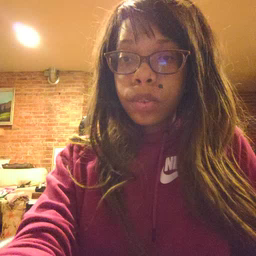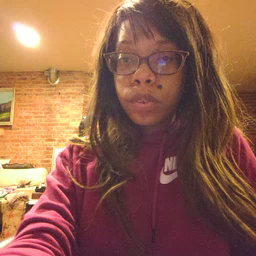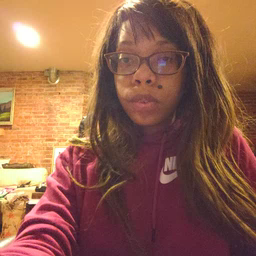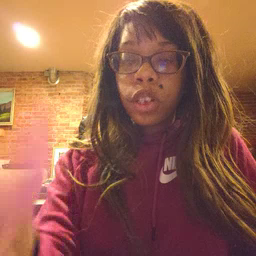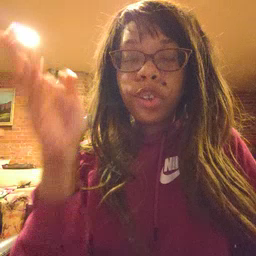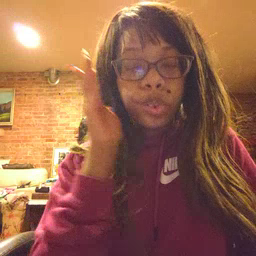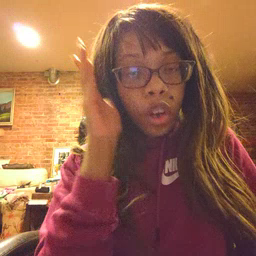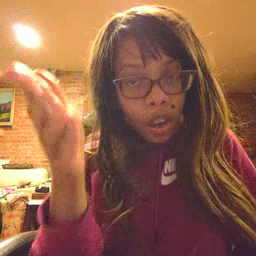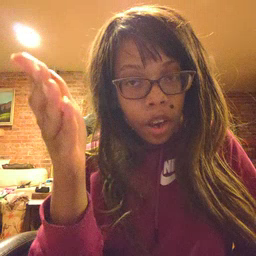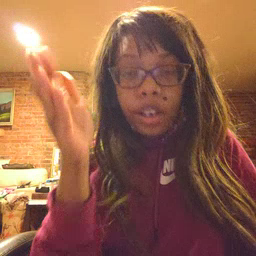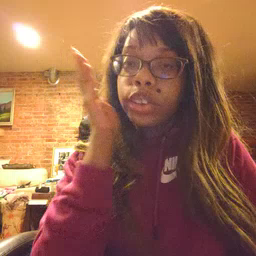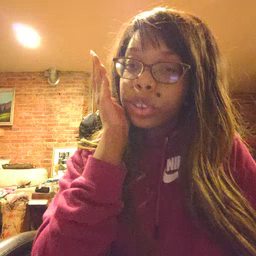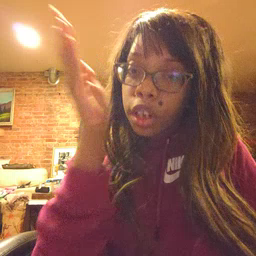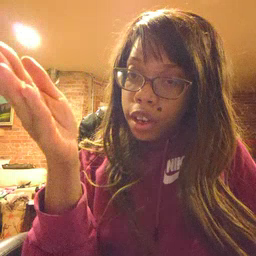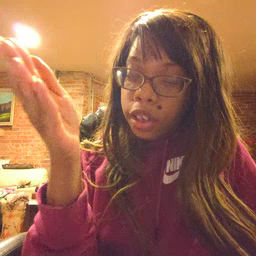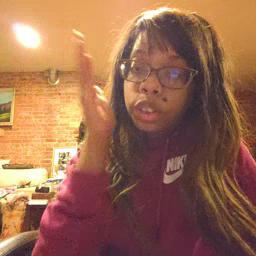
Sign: will